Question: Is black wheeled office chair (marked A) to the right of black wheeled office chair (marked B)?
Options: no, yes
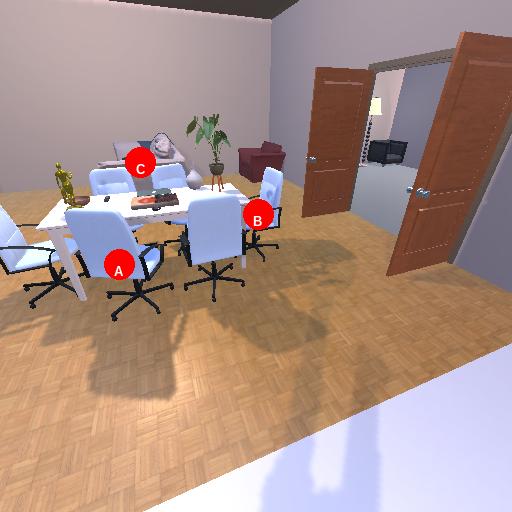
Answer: no